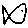
Label: fish